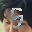
Label: 5